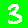
Digit: 3